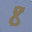
Label: 8